Field crop: maize
Growth stage: 2
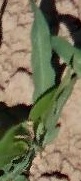
Species: maize